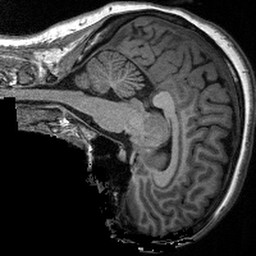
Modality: T1w
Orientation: sagittal
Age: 27
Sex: female